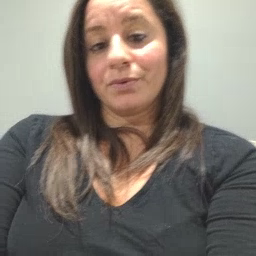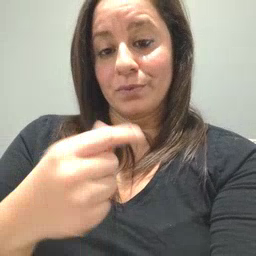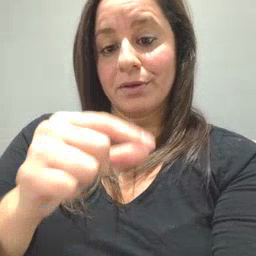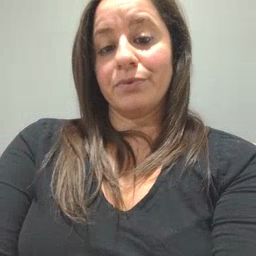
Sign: green